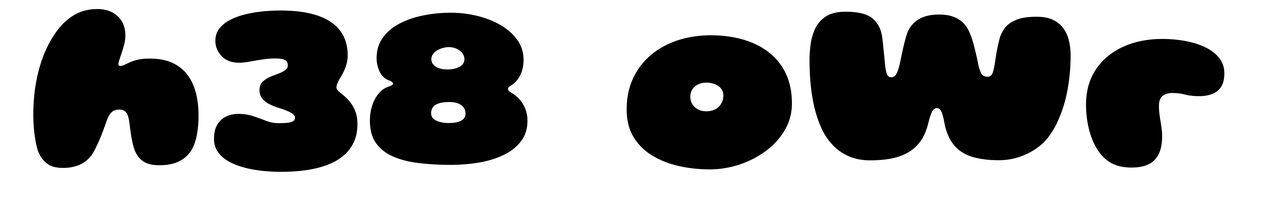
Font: Gluten_Black